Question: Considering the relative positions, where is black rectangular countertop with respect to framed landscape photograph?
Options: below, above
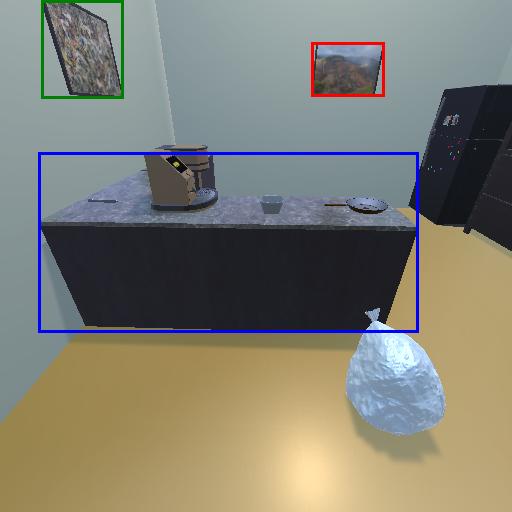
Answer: below